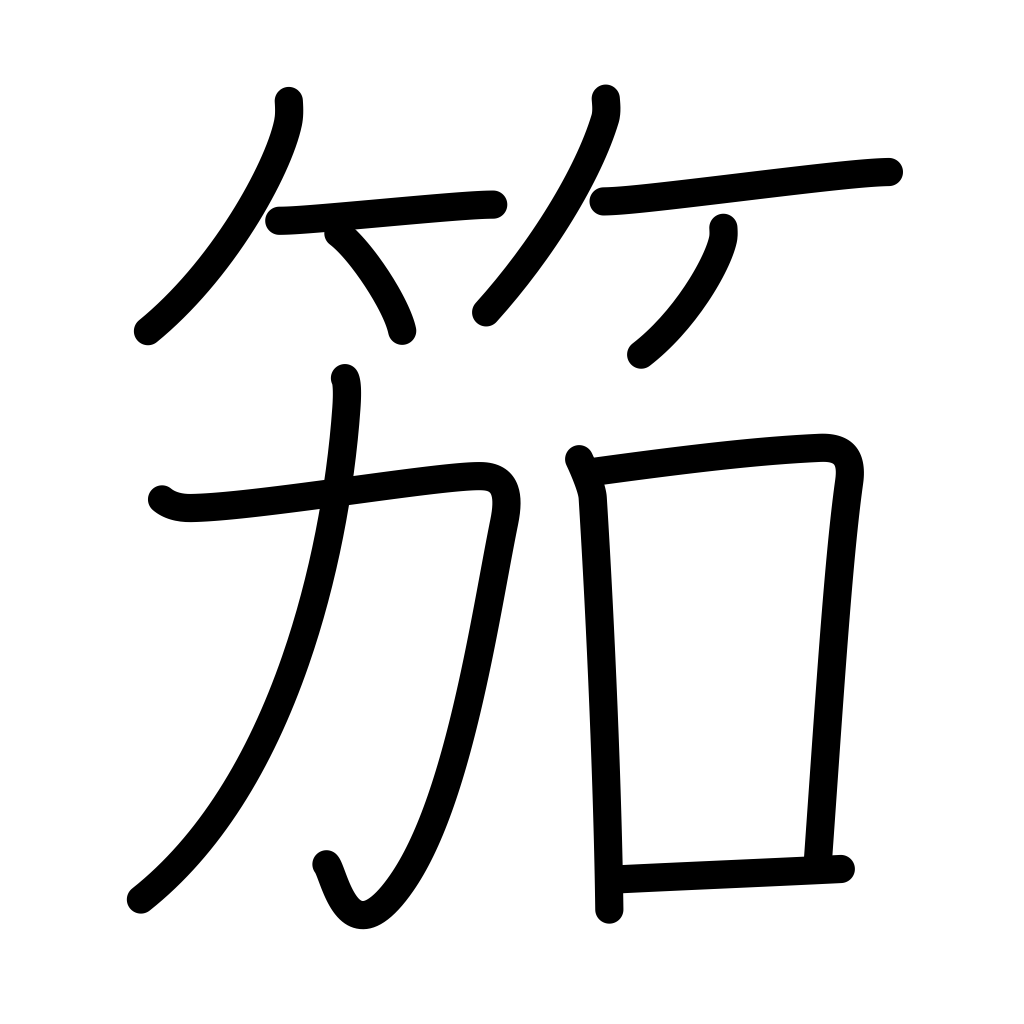
Meaning: reed flute